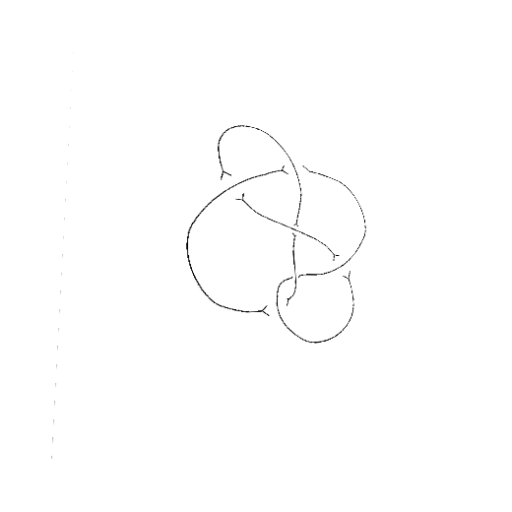
Crossing number: 6